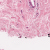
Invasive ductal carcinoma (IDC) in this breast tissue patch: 0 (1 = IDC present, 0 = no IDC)